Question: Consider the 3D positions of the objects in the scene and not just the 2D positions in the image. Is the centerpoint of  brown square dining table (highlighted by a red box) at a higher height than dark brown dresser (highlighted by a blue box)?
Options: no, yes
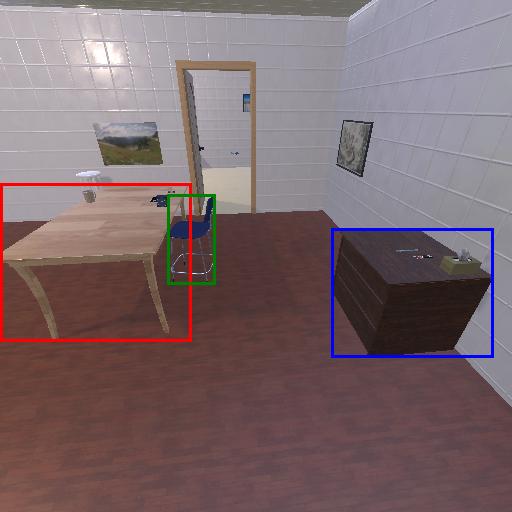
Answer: no